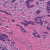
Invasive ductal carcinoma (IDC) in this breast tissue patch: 1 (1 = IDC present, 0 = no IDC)